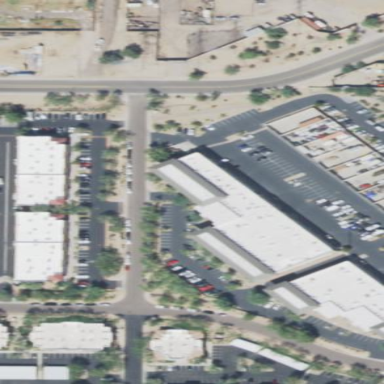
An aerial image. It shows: Commercial building.